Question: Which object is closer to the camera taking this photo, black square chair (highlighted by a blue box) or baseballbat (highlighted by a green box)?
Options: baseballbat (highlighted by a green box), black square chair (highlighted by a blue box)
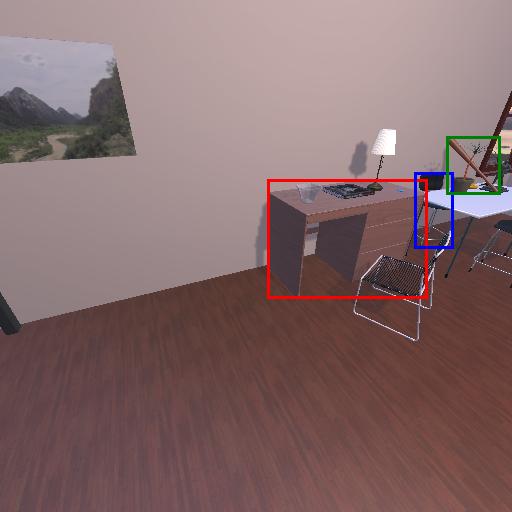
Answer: baseballbat (highlighted by a green box)